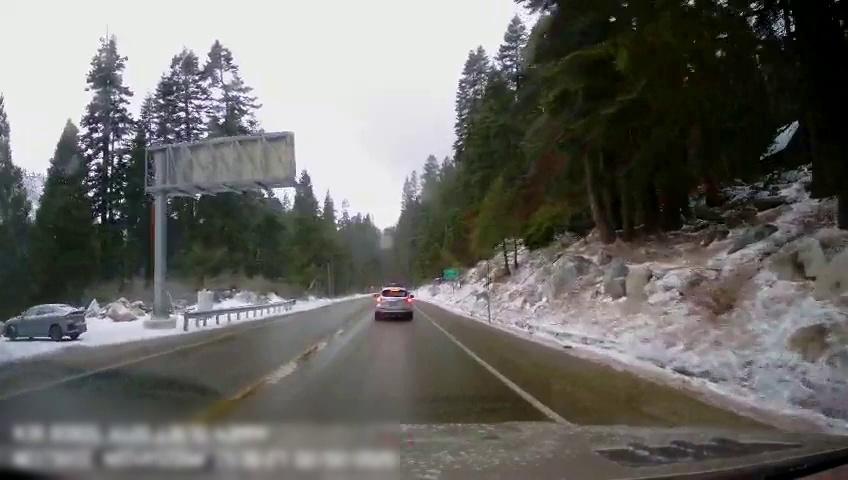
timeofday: Day
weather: Snowy
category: Drivable Space
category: Vehicles | Car
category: Vehicles | SUV
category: Lanes | Current Lane
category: Lanes | Opposite Lane
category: Lanes | Opposite Lane
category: Lanes | Current Lane
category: Traffic | Signs